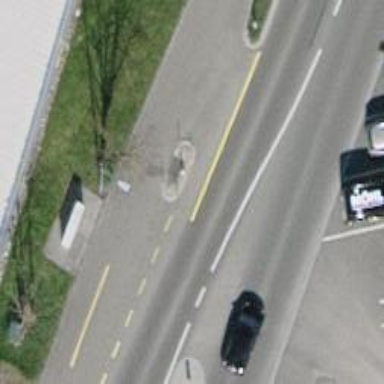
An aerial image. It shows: Cycleway.